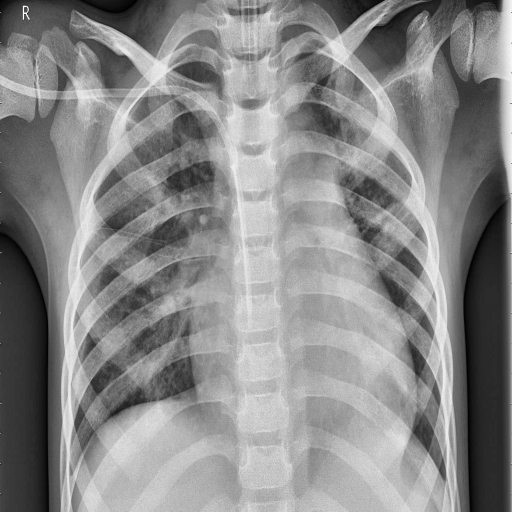
Finding: PNEUMONIA